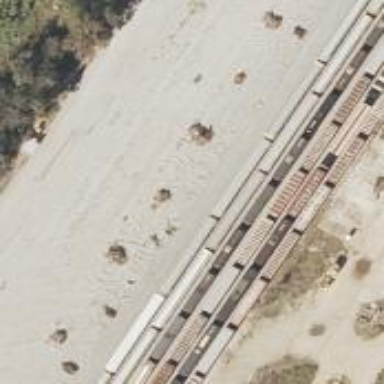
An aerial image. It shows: Abandoned railway yard is depicted.